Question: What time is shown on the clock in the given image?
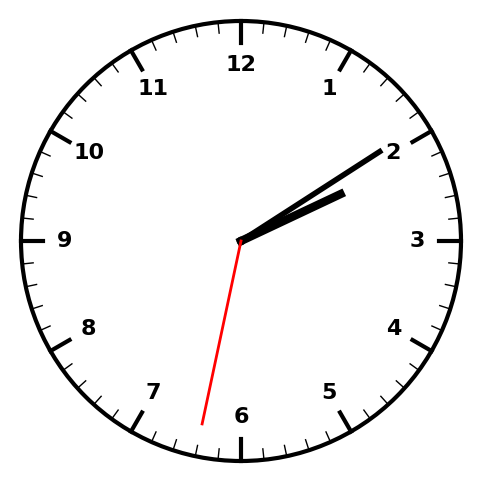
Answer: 02:09:32